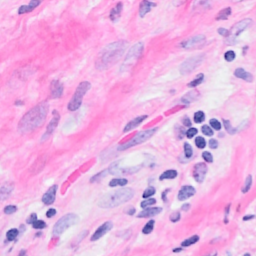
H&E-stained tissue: Breast